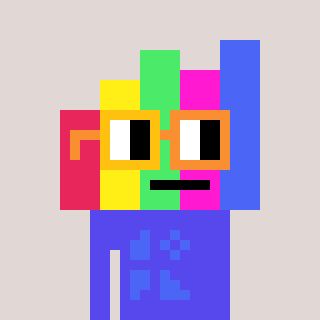
a pixel art character with square yellow and orange glasses, a bar chart-shaped head and a computerblue-colored body on a warm background